Field crop: tomato
Growth stage: 2
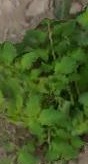
Species: tomato